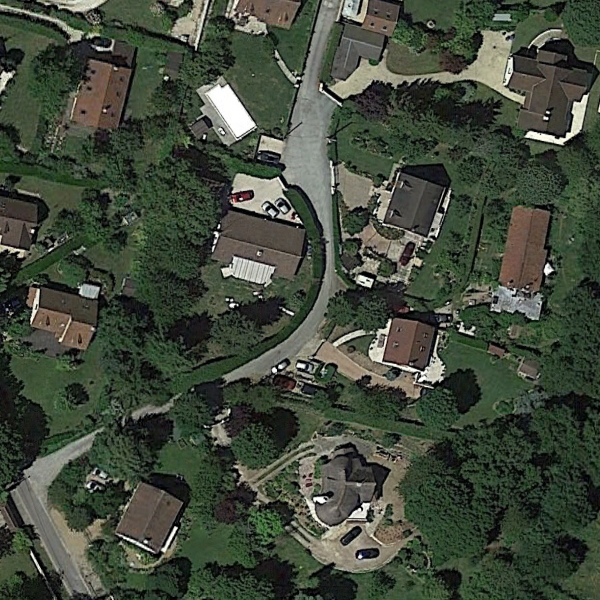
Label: MediumResidential